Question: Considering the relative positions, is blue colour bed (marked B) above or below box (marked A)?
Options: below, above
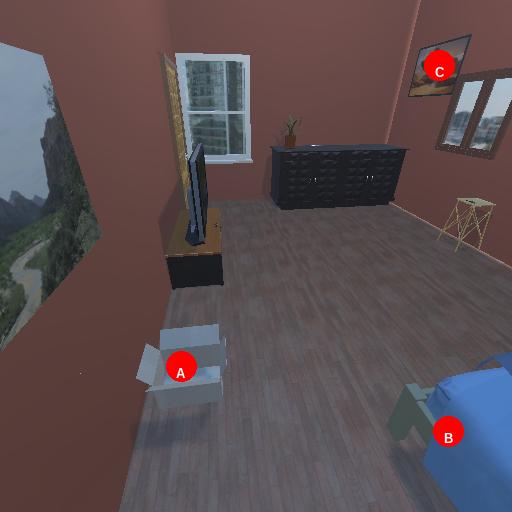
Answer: below